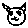
Label: cat